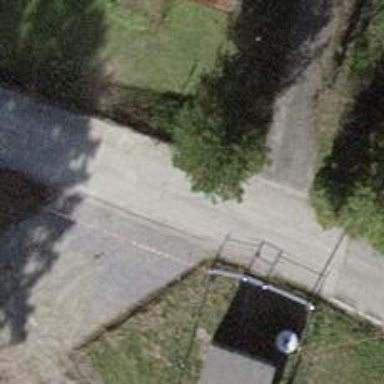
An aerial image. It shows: Asphalt track with grade1 tracktype.